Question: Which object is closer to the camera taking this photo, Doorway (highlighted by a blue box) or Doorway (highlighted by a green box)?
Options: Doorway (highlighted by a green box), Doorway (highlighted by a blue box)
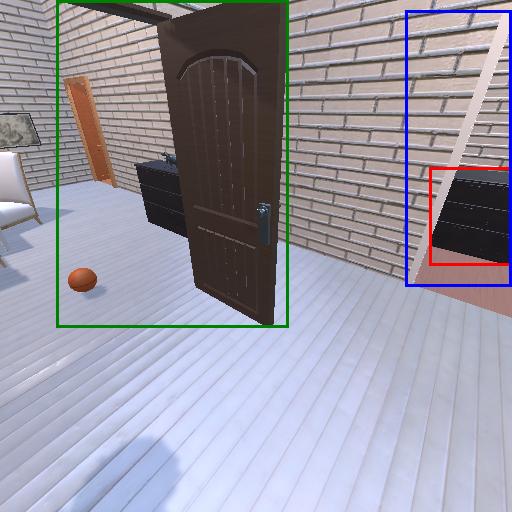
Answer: Doorway (highlighted by a green box)